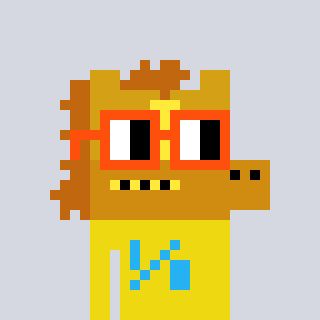
a pixel art character with square orange glasses, a yellow horse-shaped head and a yellow-colored body on a cool background